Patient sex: M
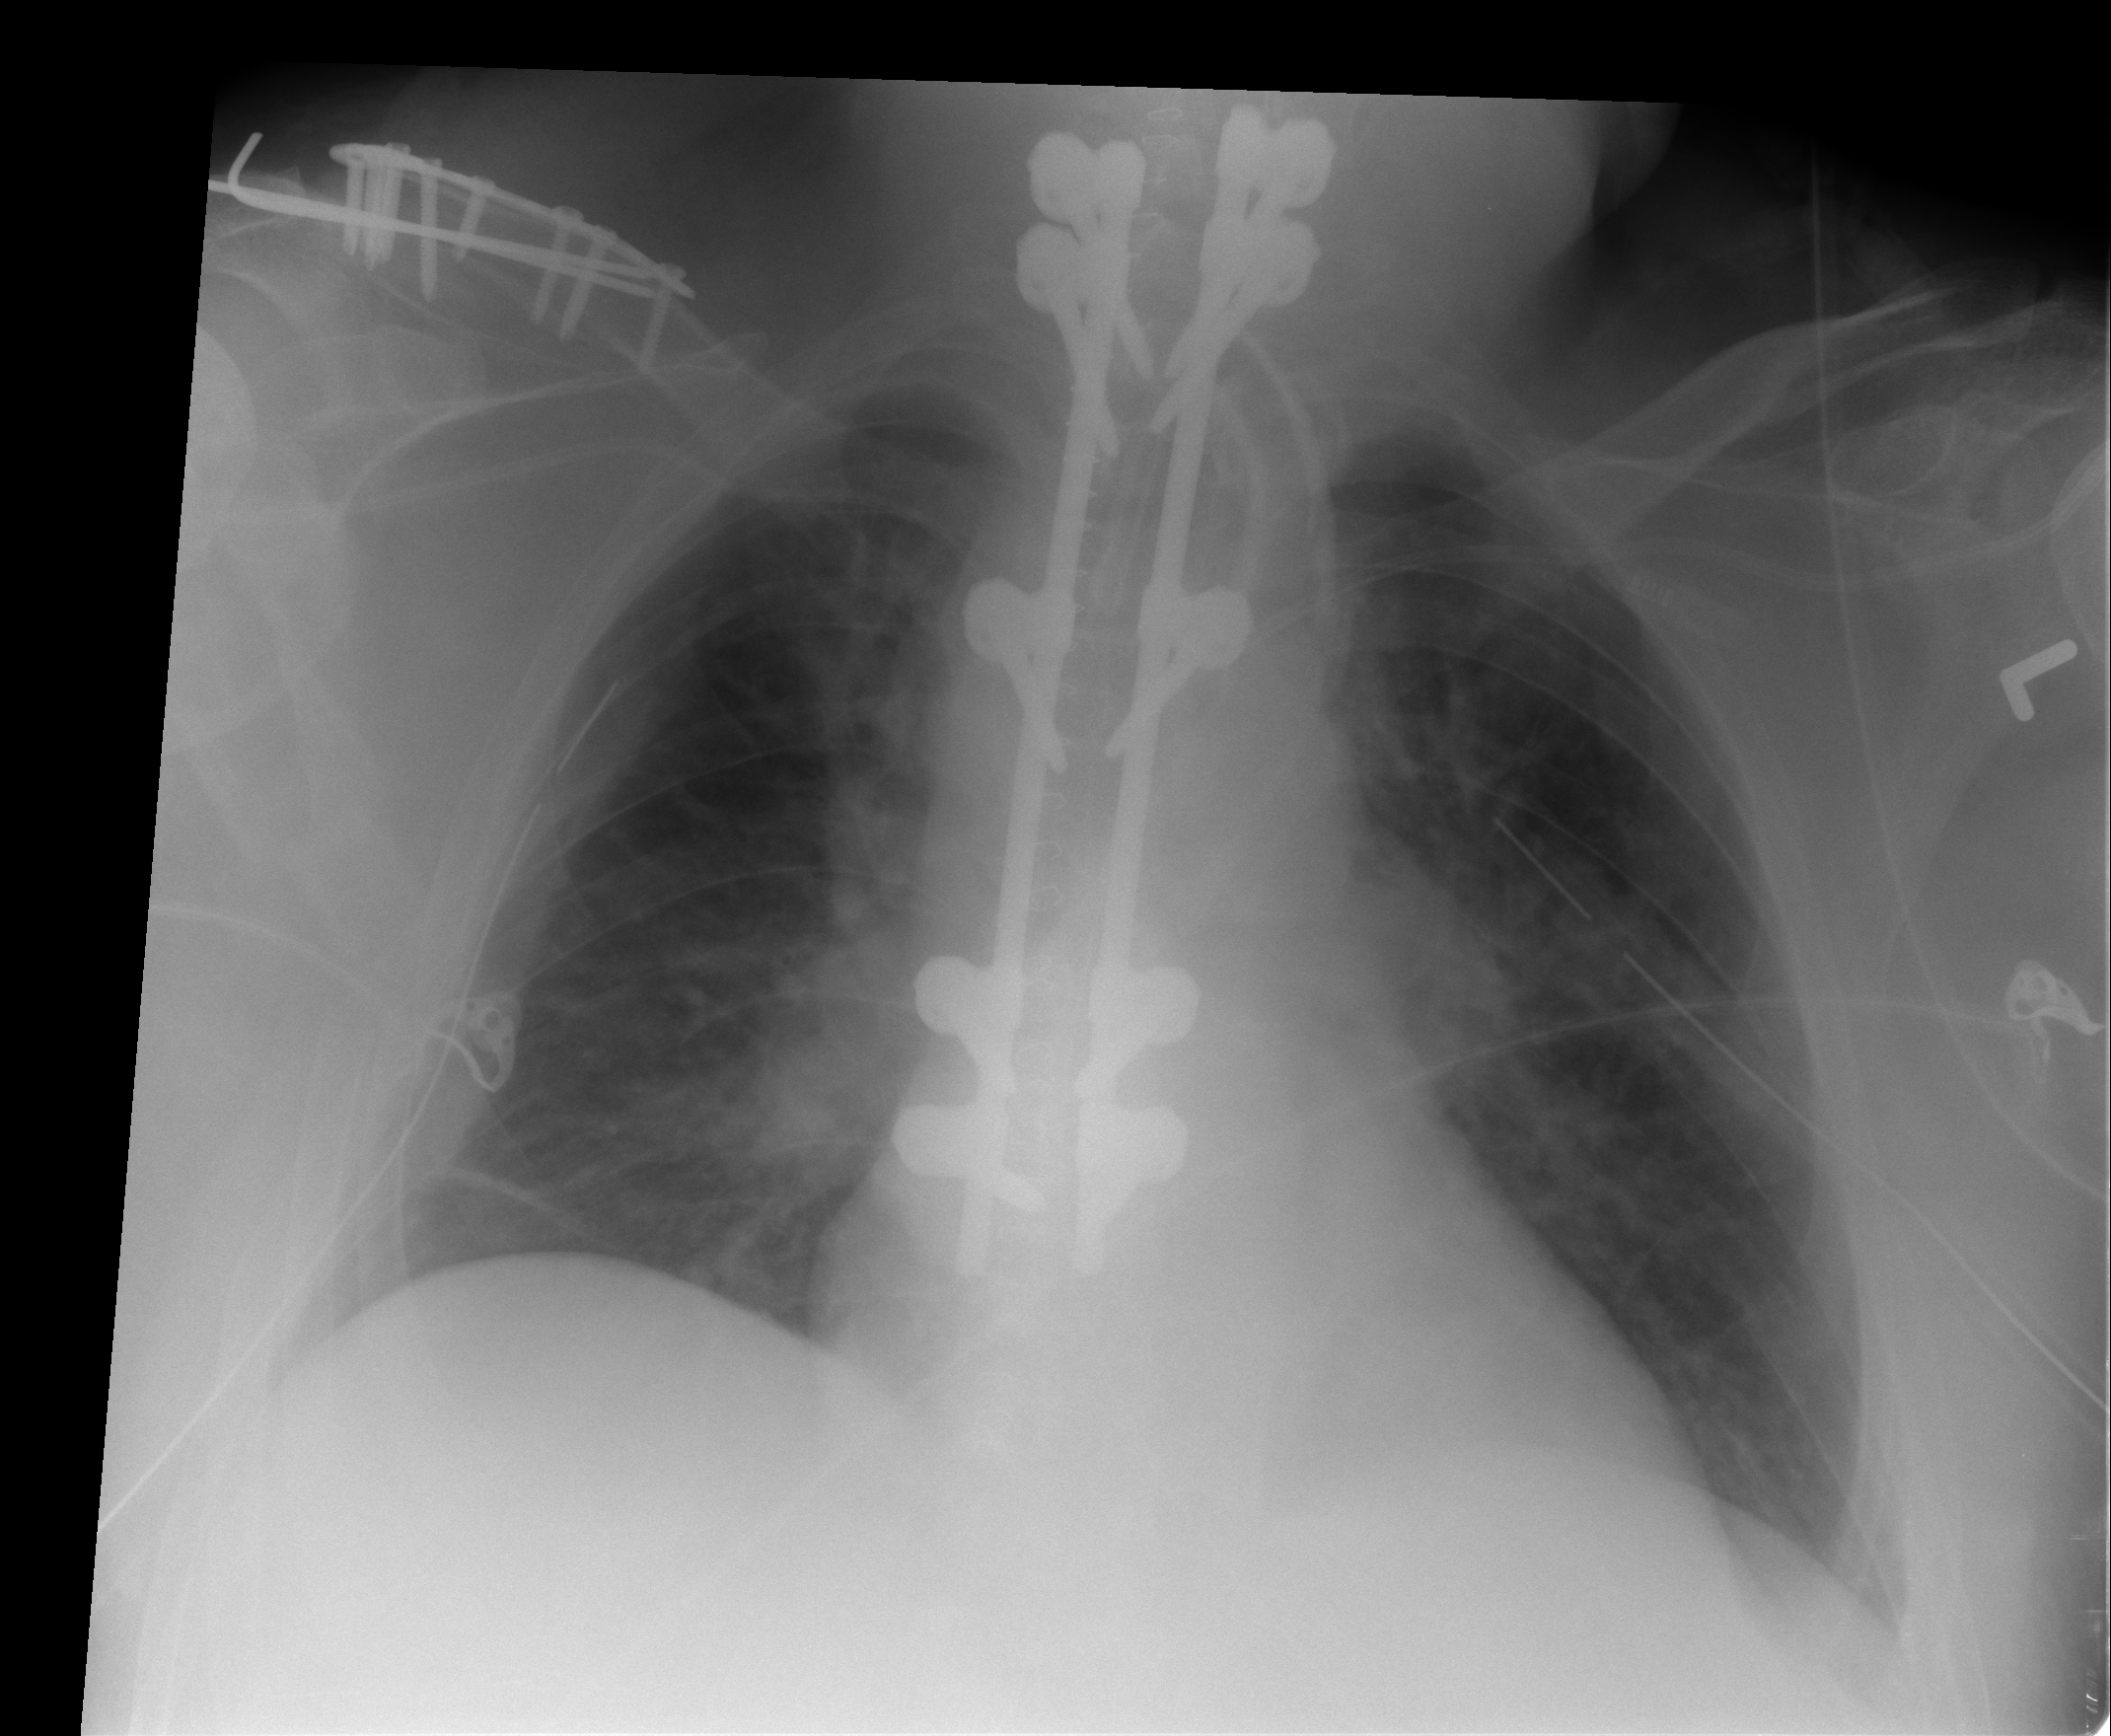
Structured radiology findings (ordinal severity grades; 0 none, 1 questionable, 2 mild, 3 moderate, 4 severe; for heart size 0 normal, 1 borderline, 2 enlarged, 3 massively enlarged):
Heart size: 2
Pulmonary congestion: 2
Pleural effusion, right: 0
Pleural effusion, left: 1
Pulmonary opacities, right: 0
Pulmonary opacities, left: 1
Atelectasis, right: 2
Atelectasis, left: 2